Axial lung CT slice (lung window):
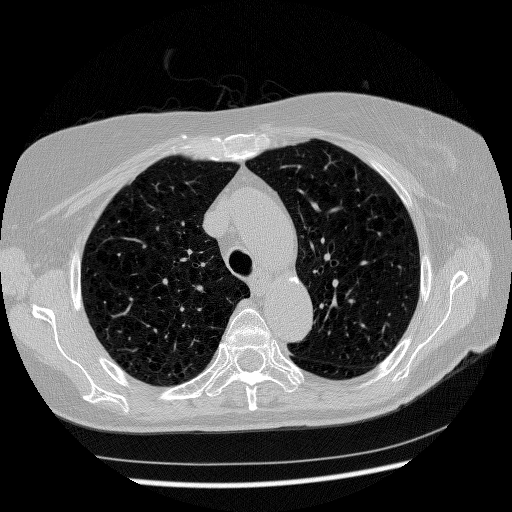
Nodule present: no